Field crop: maize
Growth stage: 2
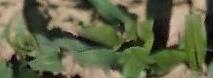
Species: maize